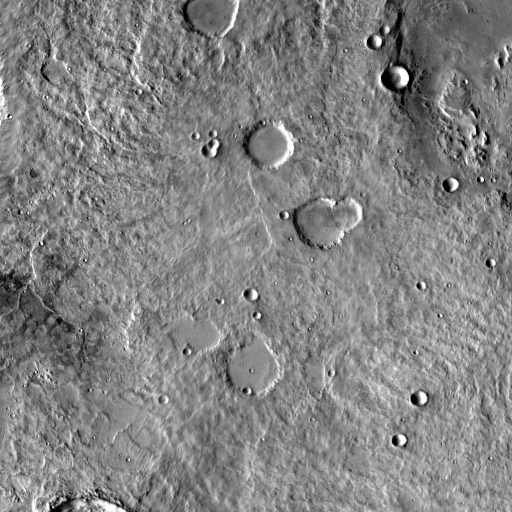
Crater classes present: Background, Other, Buried, Secondary